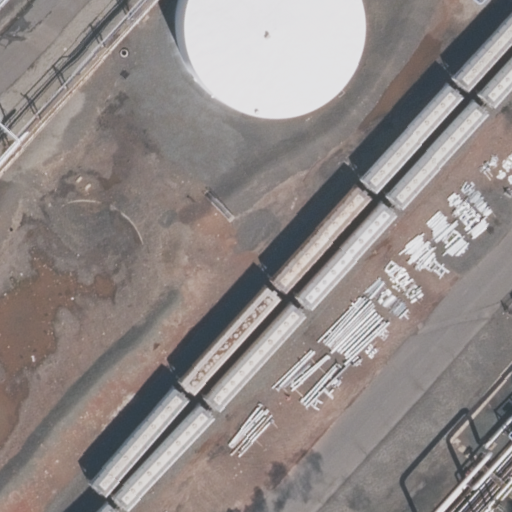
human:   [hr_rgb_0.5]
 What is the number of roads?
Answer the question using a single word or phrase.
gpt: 1

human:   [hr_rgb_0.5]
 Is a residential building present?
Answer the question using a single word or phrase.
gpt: yes

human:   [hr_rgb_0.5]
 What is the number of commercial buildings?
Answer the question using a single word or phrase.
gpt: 0

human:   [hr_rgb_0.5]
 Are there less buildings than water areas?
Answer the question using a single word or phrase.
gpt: no

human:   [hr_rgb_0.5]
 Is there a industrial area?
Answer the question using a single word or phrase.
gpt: yes

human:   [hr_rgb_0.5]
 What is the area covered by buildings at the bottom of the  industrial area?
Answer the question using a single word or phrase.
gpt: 0m2

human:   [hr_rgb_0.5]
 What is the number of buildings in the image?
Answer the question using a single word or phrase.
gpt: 1

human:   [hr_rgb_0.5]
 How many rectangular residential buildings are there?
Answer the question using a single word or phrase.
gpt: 0

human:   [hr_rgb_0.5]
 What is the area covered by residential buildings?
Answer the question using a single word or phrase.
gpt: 633m2

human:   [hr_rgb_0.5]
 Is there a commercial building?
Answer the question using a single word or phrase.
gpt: no

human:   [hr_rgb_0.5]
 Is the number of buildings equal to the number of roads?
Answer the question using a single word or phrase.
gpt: yes

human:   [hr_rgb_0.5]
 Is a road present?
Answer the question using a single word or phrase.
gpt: yes

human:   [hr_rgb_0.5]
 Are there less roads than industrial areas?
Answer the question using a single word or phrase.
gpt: no

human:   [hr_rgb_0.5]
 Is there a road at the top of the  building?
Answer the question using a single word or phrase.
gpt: no

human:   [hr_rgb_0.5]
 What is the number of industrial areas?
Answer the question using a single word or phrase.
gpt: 1

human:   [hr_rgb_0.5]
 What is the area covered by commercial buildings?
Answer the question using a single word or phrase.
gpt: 0m2

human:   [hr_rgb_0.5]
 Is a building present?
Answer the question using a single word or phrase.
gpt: yes

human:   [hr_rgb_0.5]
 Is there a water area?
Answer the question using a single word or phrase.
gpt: no

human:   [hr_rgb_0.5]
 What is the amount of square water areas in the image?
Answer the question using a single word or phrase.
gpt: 0

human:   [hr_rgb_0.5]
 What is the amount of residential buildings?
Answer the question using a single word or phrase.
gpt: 1

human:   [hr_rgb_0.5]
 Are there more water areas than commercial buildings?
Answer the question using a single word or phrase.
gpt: no

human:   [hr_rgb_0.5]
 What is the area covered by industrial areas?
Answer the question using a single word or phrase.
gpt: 10583m2

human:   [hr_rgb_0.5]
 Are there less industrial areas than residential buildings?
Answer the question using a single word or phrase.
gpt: no

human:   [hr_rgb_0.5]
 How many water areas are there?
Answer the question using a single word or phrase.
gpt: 0

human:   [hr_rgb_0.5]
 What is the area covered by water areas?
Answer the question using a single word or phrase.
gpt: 0m2

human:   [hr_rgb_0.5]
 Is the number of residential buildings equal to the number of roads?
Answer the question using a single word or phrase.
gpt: yes

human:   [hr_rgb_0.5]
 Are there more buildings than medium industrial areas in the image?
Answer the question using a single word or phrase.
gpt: yes

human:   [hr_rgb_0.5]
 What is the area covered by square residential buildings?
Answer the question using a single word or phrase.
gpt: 0m2

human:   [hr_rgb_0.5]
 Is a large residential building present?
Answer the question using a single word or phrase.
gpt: yes

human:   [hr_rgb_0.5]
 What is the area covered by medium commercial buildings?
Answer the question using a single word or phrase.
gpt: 0m2

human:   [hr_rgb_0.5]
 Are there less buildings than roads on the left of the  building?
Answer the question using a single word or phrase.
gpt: no

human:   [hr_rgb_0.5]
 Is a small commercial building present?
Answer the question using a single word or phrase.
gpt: no

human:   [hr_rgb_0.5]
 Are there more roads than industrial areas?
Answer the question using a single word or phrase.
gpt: no

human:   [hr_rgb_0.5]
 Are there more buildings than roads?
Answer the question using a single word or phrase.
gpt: no

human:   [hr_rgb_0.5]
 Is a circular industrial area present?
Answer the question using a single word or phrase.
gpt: no

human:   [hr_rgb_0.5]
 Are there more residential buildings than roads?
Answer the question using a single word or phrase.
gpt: no

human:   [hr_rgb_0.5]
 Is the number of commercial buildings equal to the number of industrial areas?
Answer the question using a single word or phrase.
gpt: no

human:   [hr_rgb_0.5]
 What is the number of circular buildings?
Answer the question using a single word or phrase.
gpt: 0

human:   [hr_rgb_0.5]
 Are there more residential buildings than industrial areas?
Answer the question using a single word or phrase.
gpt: no

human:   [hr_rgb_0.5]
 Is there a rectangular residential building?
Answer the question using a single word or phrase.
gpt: no

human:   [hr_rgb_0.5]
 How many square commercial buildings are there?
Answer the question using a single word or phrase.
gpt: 0

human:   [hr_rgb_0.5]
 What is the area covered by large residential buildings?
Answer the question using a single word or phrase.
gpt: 633m2

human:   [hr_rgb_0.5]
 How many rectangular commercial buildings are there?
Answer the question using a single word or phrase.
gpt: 0

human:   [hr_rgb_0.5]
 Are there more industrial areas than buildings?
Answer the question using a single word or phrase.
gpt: no

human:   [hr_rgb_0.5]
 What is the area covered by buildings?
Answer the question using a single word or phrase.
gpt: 633m2

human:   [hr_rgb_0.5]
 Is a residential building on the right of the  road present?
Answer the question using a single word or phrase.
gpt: no

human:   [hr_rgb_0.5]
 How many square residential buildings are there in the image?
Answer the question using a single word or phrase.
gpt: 0

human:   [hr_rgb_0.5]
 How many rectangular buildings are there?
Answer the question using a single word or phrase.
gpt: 0

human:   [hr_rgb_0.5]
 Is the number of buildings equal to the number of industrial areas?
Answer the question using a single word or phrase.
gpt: yes

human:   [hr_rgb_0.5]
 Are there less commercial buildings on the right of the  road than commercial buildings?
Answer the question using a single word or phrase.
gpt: no

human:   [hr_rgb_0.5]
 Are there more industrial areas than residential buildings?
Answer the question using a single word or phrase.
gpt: no

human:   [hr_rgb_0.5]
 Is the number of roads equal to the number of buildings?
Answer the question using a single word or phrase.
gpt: yes

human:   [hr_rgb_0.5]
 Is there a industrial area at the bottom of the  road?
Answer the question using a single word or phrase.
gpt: yes

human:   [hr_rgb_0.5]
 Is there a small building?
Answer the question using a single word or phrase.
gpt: no

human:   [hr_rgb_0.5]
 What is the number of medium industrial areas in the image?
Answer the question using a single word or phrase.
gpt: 0

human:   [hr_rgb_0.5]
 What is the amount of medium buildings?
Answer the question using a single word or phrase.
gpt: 0

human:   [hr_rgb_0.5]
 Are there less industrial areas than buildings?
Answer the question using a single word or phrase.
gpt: no

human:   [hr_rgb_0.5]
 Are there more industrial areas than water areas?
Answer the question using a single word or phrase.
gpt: yes

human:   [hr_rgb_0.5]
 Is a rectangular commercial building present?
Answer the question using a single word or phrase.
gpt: no

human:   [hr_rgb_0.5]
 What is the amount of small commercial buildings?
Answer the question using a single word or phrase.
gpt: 0

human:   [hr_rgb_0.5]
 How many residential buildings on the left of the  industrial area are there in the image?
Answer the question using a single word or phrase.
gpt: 0

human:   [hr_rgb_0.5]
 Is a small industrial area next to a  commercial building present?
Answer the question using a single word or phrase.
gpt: no

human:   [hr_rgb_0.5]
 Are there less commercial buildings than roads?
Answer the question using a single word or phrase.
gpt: yes

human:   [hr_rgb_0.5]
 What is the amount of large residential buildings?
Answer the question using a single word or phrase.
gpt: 1